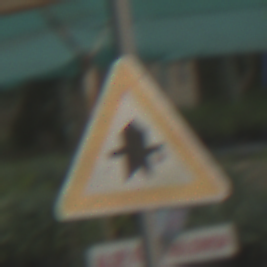
Verkehrszeichen: Vorfahrt
Umgebung: Roofed, Special
Tageszeit: MorningAfternoon
Wetter: PartlyCloudy
Licht: Natural
Jahreszeit: NotSpecified
Kontrast: MediumContrast